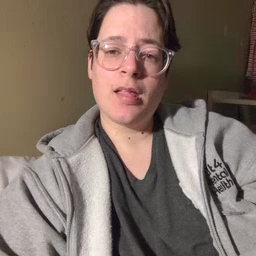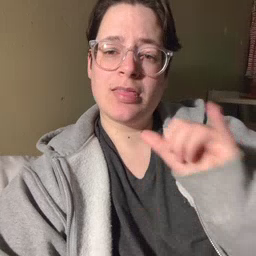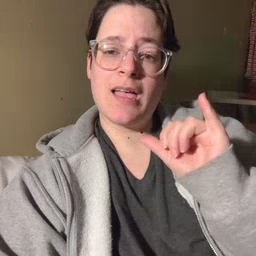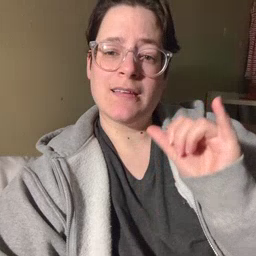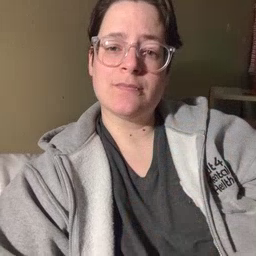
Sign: like